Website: macys
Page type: cart
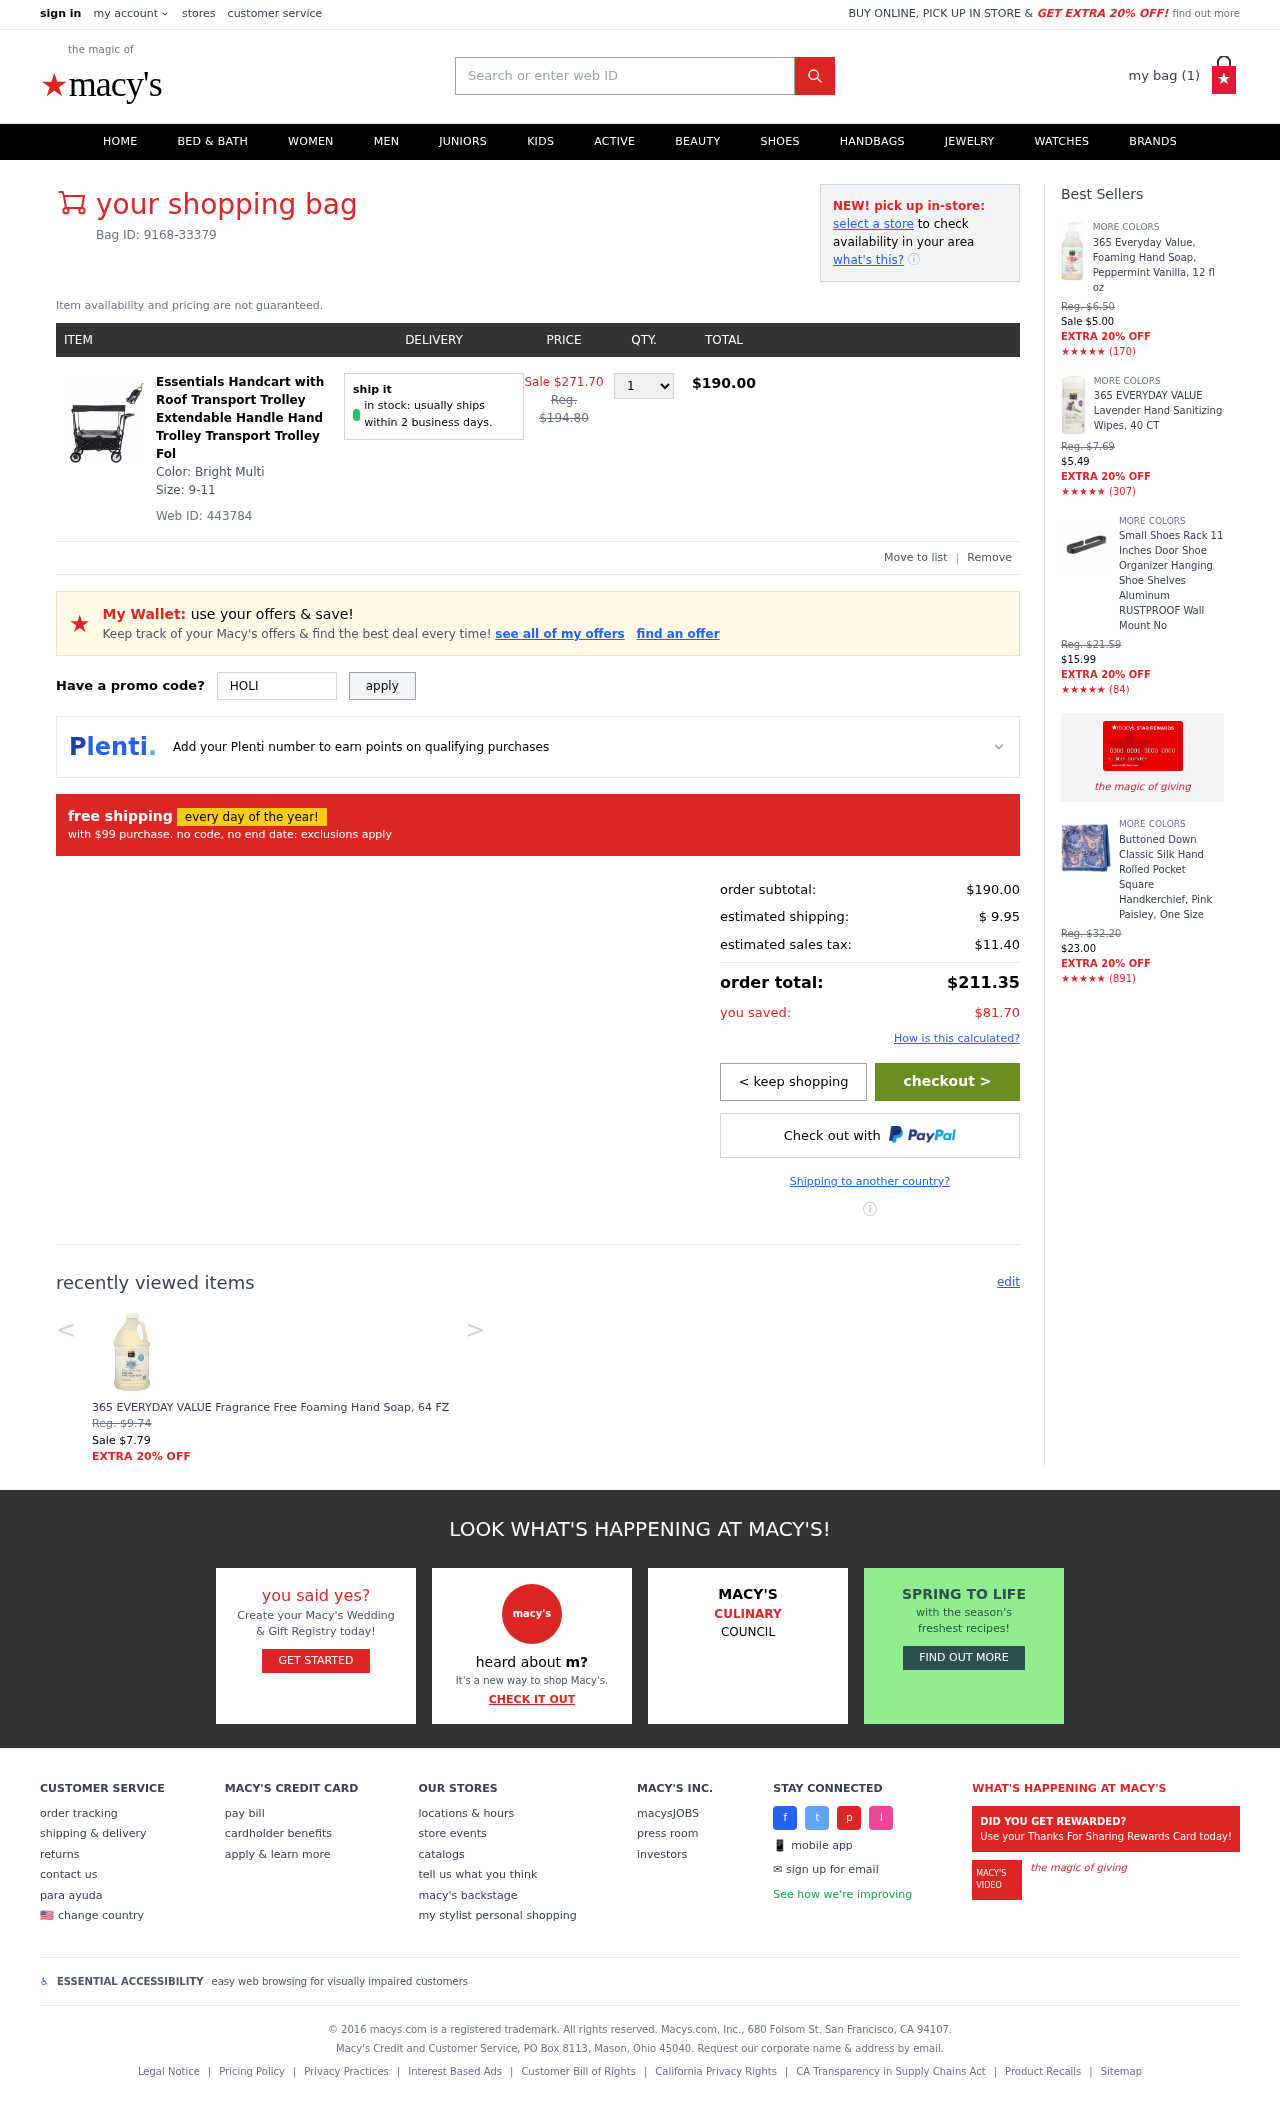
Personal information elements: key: PII_PROMO_CODE
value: HOLIDAY16
Product elements: key: PRODUCT1_NAME
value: Essentials Handcart with Roof Transport Trolley Extendable Handle Hand Trolley Transport Trolley Fol
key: PRODUCT1_PRICE
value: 190
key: PRODUCT1_QUANTITY
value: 1
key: PRODUCT2_NAME
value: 365 EVERYDAY VALUE Fragrance Free Foaming Hand Soap, 64 FZ
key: PRODUCT2_PRICE
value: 7.79
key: PRODUCT3_NAME
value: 365 Everyday Value, Foaming Hand Soap, Peppermint Vanilla, 12 fl oz
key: PRODUCT3_NUM_RATINGS
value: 170
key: PRODUCT3_PRICE
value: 5
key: PRODUCT4_NAME
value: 365 EVERYDAY VALUE Lavender Hand Sanitizing Wipes, 40 CT
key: PRODUCT4_NUM_RATINGS
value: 307
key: PRODUCT4_PRICE
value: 5.49
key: PRODUCT5_NAME
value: Small Shoes Rack 11 Inches Door Shoe Organizer Hanging Shoe Shelves Aluminum RUSTPROOF Wall Mount No
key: PRODUCT5_NUM_RATINGS
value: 84
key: PRODUCT5_PRICE
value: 15.99
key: PRODUCT6_NAME
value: Buttoned Down Classic Silk Hand Rolled Pocket Square Handkerchief, Pink Paisley, One Size
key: PRODUCT6_NUM_RATINGS
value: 891
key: PRODUCT6_PRICE
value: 23
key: PRODUCT1_ORIGINAL_PRICE
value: Sale $271.70
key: PRODUCT1_TOTAL
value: $190.00
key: PRODUCT2_ORIGINAL_PRICE
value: Reg. $9.74
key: PRODUCT3_ORIGINAL_PRICE
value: Reg. $6.50
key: PRODUCT3_RATING
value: ★★★★★
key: PRODUCT4_ORIGINAL_PRICE
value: Reg. $7.69
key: PRODUCT4_RATING
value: ★★★★★
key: PRODUCT5_ORIGINAL_PRICE
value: Reg. $21.59
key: PRODUCT5_RATING
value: ★★★★★
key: PRODUCT6_ORIGINAL_PRICE
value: Reg. $32.20
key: PRODUCT6_RATING
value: ★★★★★
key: PRODUCT_WEB_ID
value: Web ID: 443784
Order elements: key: ORDER_NUM_ITEMS
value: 1
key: ORDER_BAG_ID
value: Bag ID: 9168-33379
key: ORDER_SUBTOTAL
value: $190.00
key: ORDER_SHIPPING_COST
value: $ 9.95
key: ORDER_TAX
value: $11.40
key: ORDER_TOTAL
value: $211.35
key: ORDER_SAVINGS
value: $81.70
Search elements: key: HEADER_SEARCH
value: Search or enter web ID